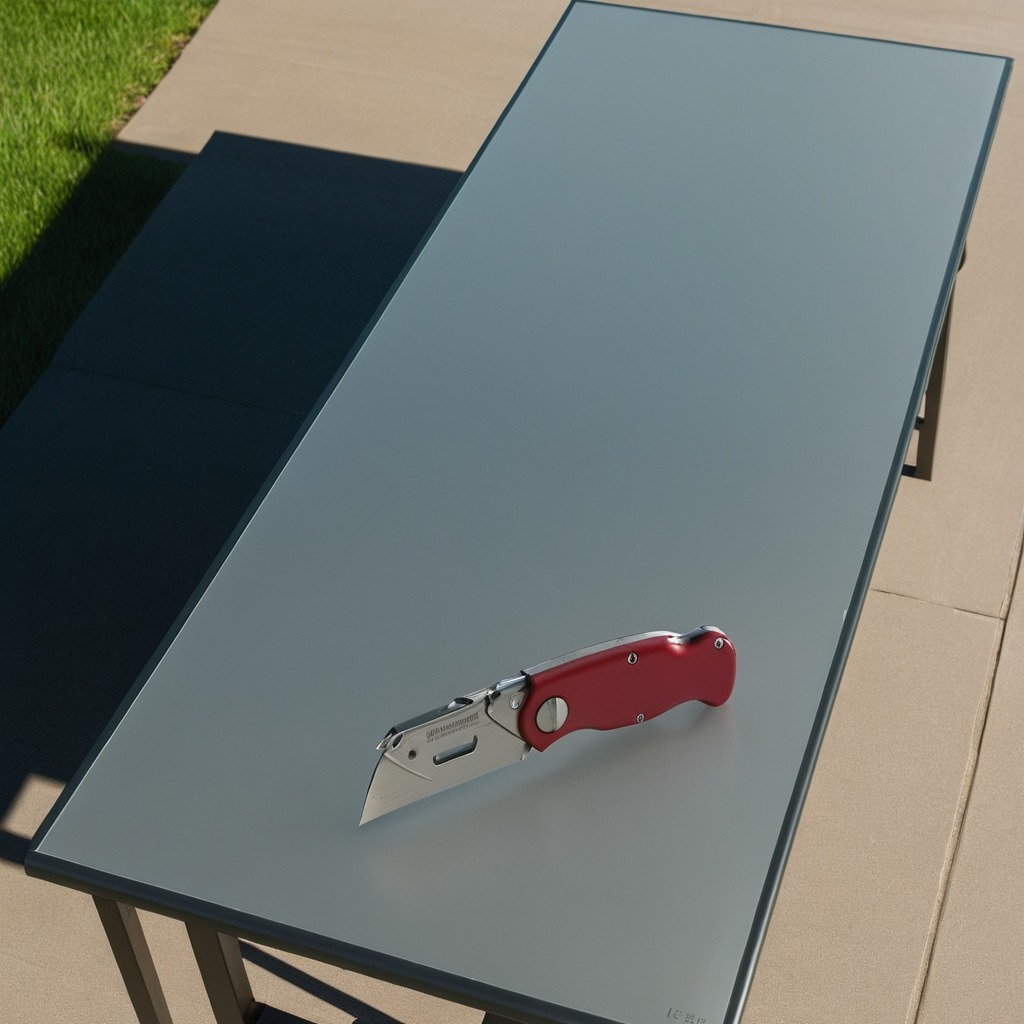
A utility knife is lying on a clean utility table in a temporary outdoor tool station.